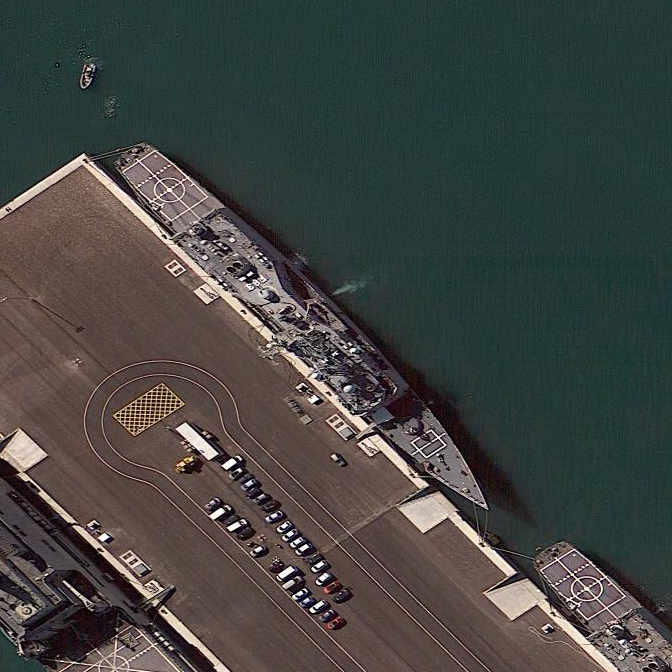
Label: Ticonderoga-class_cruiser